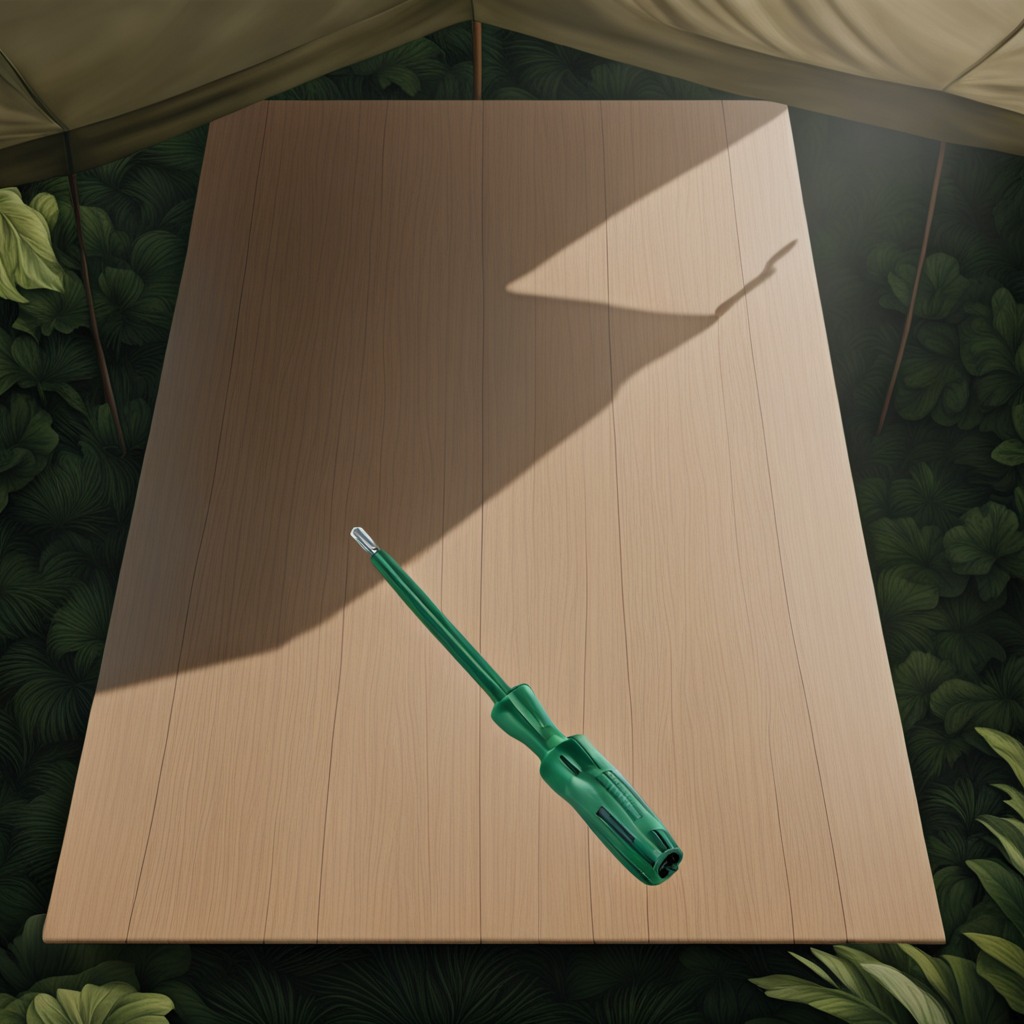
A screwdriver is lying on the wooden table inside a jungle field workshop tent.